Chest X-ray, PA view. Patient: 41 years old, sex F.
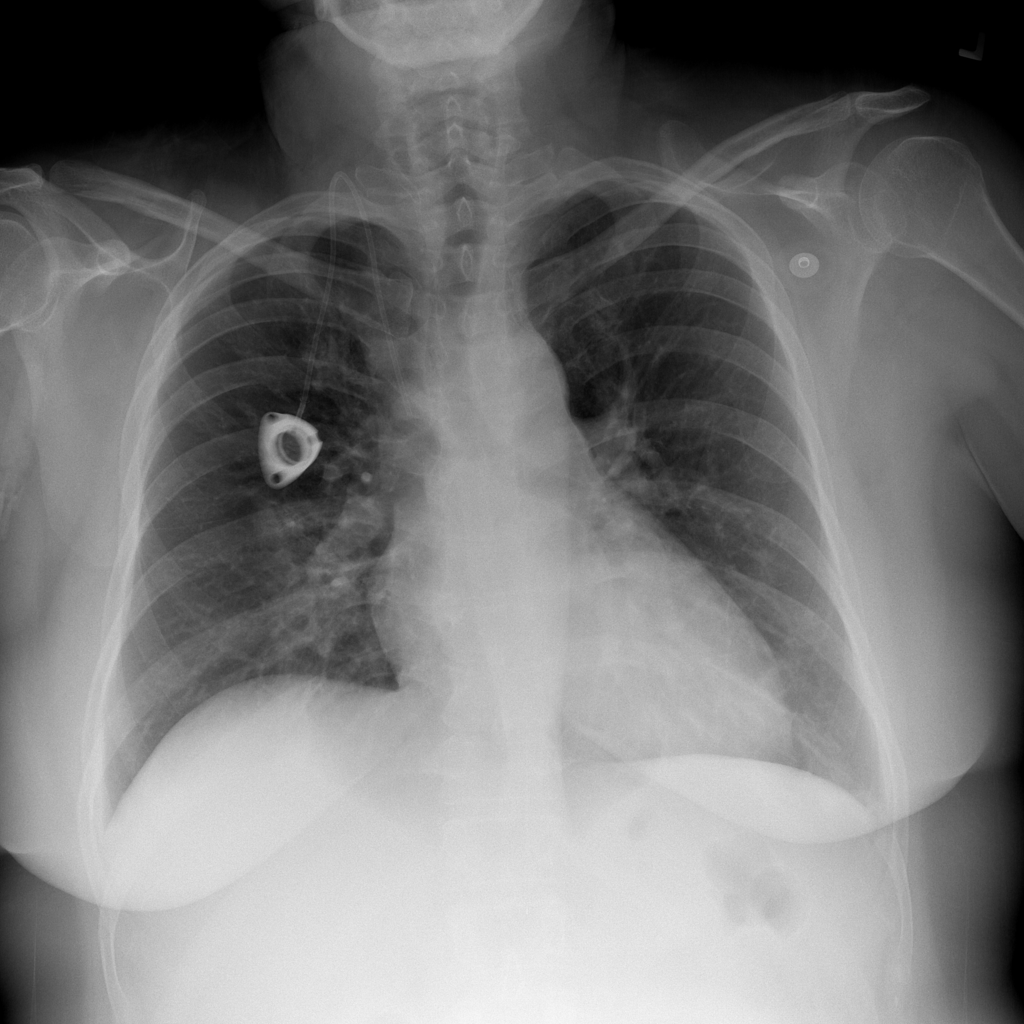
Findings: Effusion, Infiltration